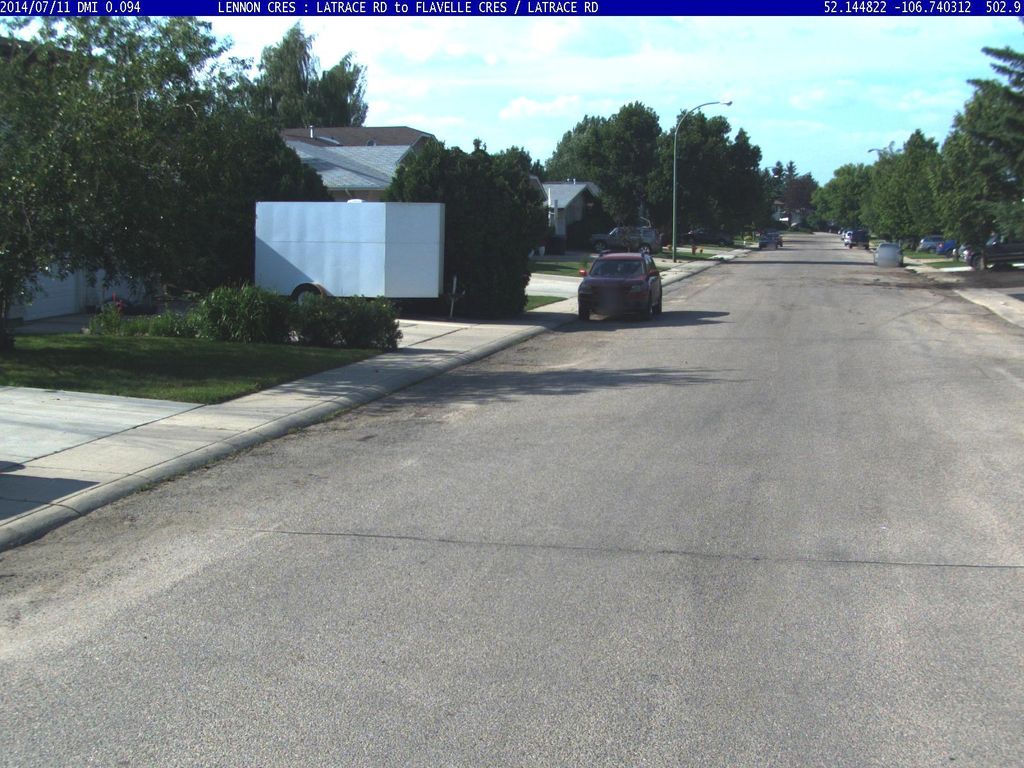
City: saskatoon